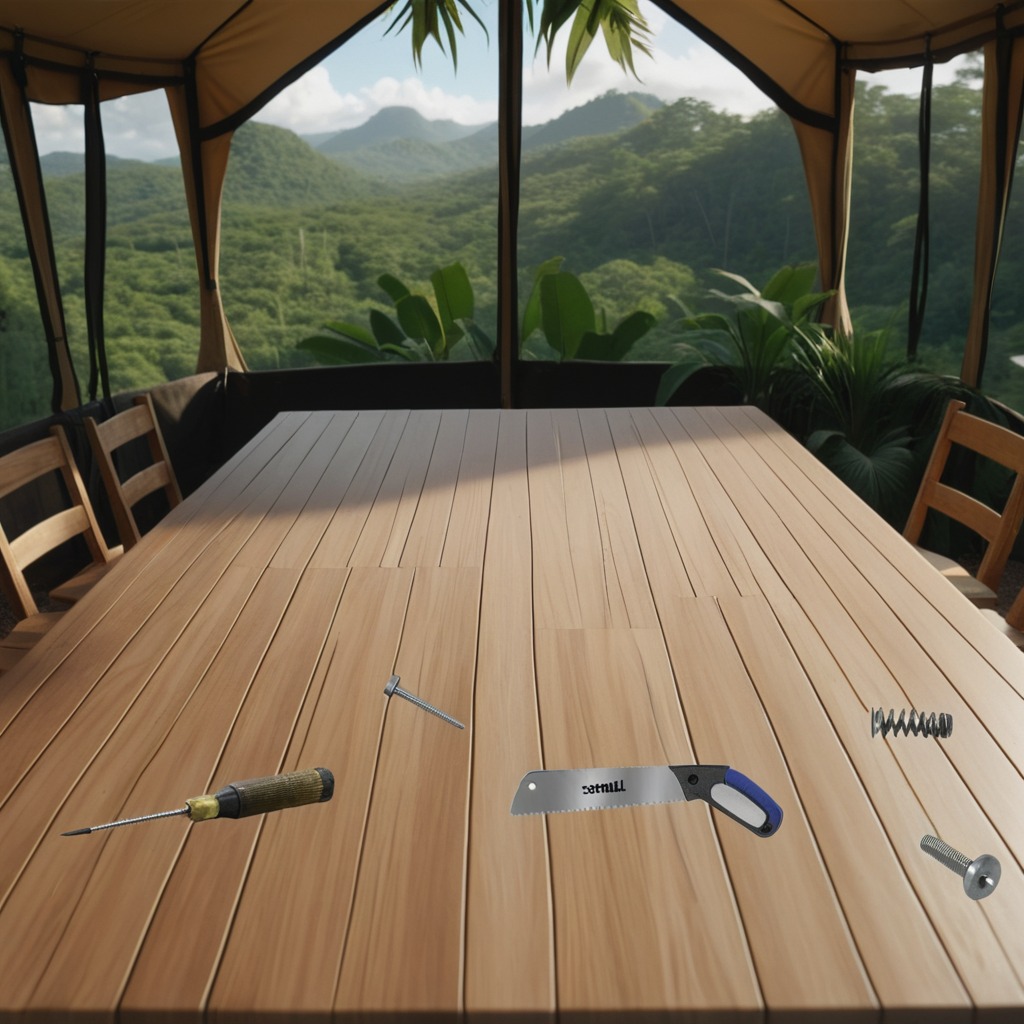
A metal machine screw, an iron nail, a coiled metal spring, a handheld metal saw, and a screwdriver are lying on the wooden table.